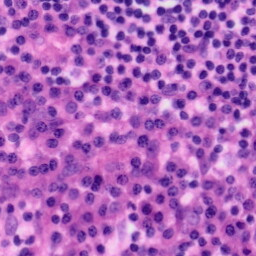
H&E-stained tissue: Tonsil